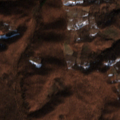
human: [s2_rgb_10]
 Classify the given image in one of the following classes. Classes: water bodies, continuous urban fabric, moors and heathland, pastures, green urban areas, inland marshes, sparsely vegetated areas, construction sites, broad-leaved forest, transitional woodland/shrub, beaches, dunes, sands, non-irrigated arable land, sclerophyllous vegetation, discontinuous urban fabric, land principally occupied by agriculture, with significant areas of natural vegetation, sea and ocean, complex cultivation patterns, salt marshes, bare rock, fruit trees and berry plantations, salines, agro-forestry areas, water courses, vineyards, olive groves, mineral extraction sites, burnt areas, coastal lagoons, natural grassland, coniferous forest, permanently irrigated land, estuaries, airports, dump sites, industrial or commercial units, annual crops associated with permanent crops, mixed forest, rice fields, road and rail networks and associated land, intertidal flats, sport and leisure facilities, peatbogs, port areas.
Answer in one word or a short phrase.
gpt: land principally occupied by agriculture, with significant areas of natural vegetation, broad-leaved forest, natural grassland